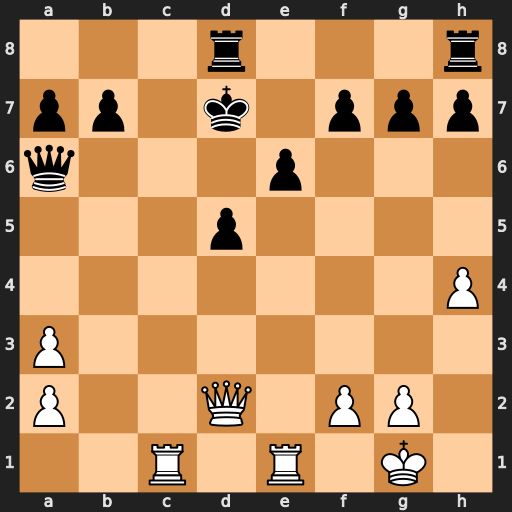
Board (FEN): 3r3r/pp1k1ppp/q3p3/3p4/7P/P7/P2Q1PP1/2R1R1K1
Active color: w
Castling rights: -
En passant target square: -
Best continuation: Qf4 Rhf8 Rc7+